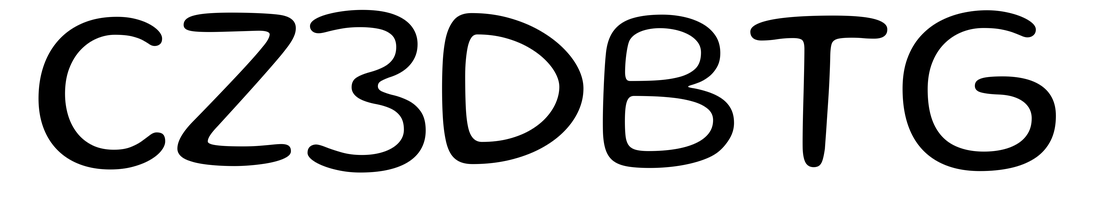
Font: Gluten_Light